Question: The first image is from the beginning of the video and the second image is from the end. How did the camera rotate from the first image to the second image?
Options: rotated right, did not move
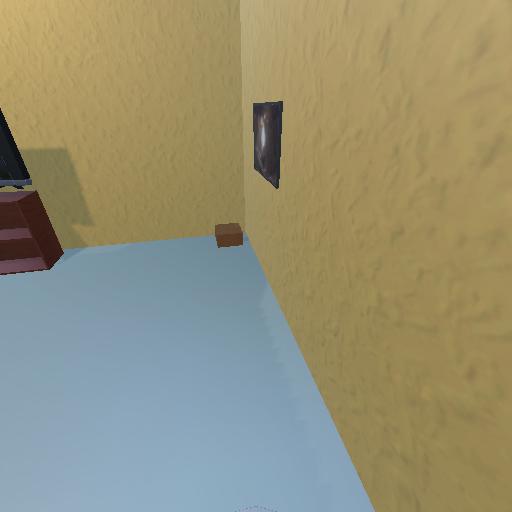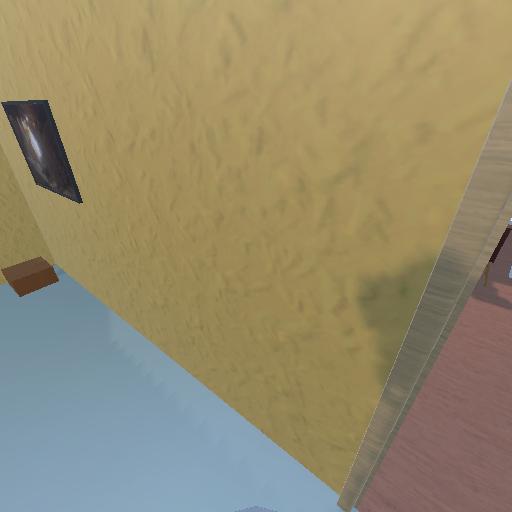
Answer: rotated right